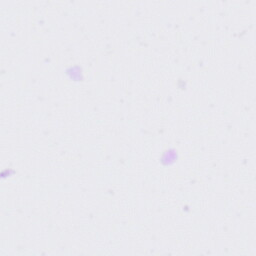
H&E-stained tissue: Tonsil